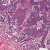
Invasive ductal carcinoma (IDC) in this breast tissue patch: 0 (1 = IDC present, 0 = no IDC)